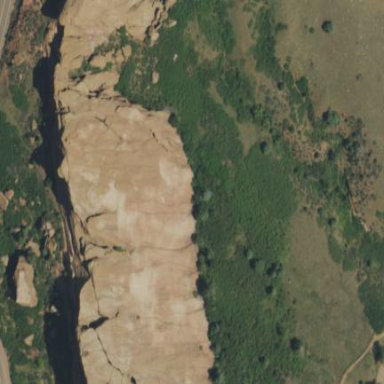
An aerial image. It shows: Landscape of bare rock.